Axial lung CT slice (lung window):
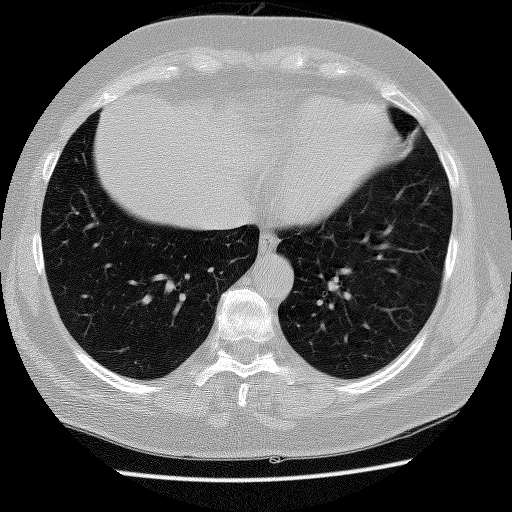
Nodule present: no